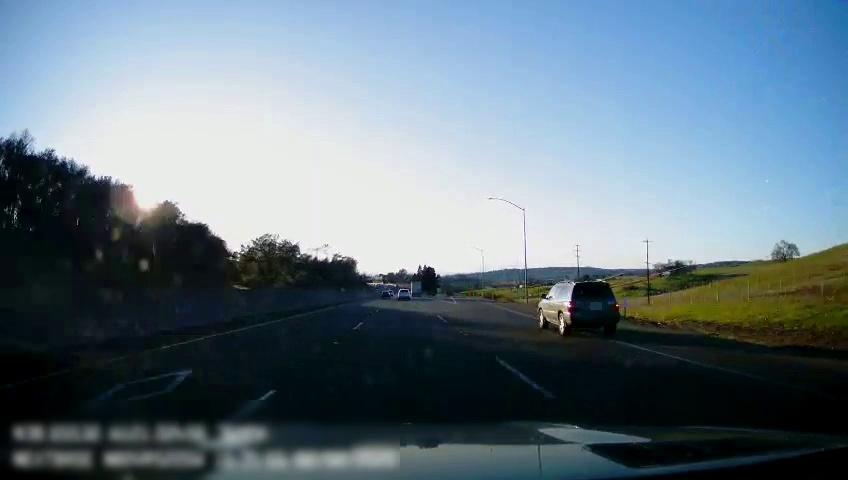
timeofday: Day
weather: Sunny
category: Drivable Space
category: Vehicles | Car
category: Vehicles | SUV
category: Vehicles | Other LV
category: Lanes | Alternate Lane
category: Lanes | Current Lane
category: Lanes | Current Lane
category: Lanes | Alternate Lane
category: Lanes | Alternate Lane
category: Lanes | Alternate Lane